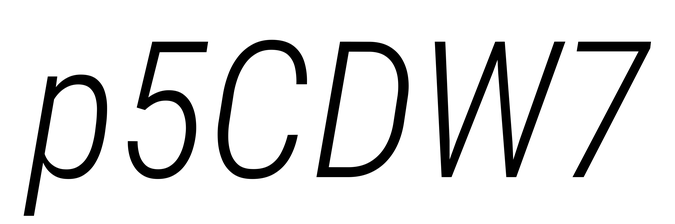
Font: Roboto-Italic_Condensed_Light_Italic